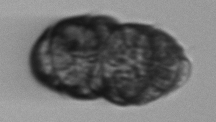
Label: Margalefidinium